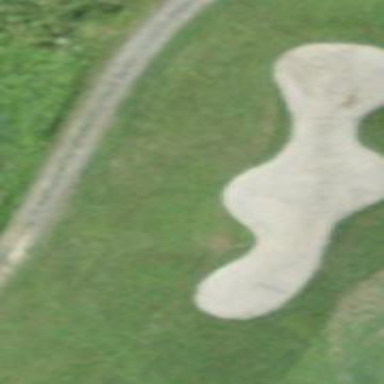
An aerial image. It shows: Golf bunker filled with natural sand.